Question: I'm creating a bar plot with matplotlib in Python, and I'm having a bit of a problem with the overlapping bars:
'''
import numpy as np
import matplotlib.pyplot as plt
a = range(1,10)
b = range(4,13)
ind = np.arange(len(a))
width = 0.65
fig = plt.figure()
ax = fig.add_subplot(111)
ax.bar(ind+width, a, width, color='#b0c4de')
ax2 = ax.twinx()
ax2.bar(ind+width+0.35, b, 0.45, color='#deb0b0')
ax.set_xticks(ind+width+(width/2))
ax.set_xticklabels(a)
plt.tight_layout()
'''

I want the blue bars to be in front, not the red ones. The only way I have managed to do so so far was to switch ax and ax2, but then the ylabels are going to be reversed as well, which I don't want. Isn't there a simple way to tell matplotlib to render ax2 before ax?
In addition, the ylabels on the right are being cut off by plt.tight_layout(). Is there a way to avoid this while still using tight_layout?
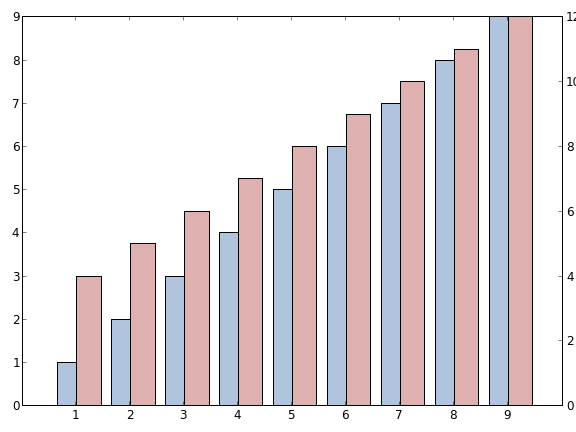
Answer: Perhaps there is a better way that I do not know about; however, you swap 'ax' and 'ax2' and also swap the location of the corresponding 'y'-ticks with
'''
ax.yaxis.set_ticks_position("right")
ax2.yaxis.set_ticks_position("left")
'''
---
'''
import numpy as np
import matplotlib.pyplot as plt
a = range(1,10)
b = range(4,13)
ind = np.arange(len(a))
width = 0.65
fig = plt.figure()
ax = fig.add_subplot(111)
ax.bar(ind+width+0.35, b, 0.45, color='#deb0b0')
ax2 = ax.twinx()
ax2.bar(ind+width, a, width, color='#b0c4de')
ax.set_xticks(ind+width+(width/2))
ax.set_xticklabels(a)
ax.yaxis.set_ticks_position("right")
ax2.yaxis.set_ticks_position("left")
plt.tight_layout()
plt.show()
'''

---
By the way, instead of doing the math yourself, you can center the bars using the 'align='center'' parameter:
'''
import numpy as np
import matplotlib.pyplot as plt
a = range(1,10)
b = range(4,13)
ind = np.arange(len(a))
fig = plt.figure()
ax = fig.add_subplot(111)
ax.bar(ind+0.25, b, 0.45, color='#deb0b0', align='center')
ax2 = ax.twinx()
ax2.bar(ind, a, 0.65, color='#b0c4de', align='center')
plt.xticks(ind, a)
ax.yaxis.set_ticks_position("right")
ax2.yaxis.set_ticks_position("left")
plt.tight_layout()
plt.show()
'''
(The result is essentially the same as the above.)